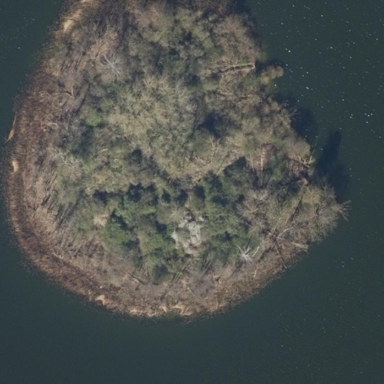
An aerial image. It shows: Islet covered with woodland.